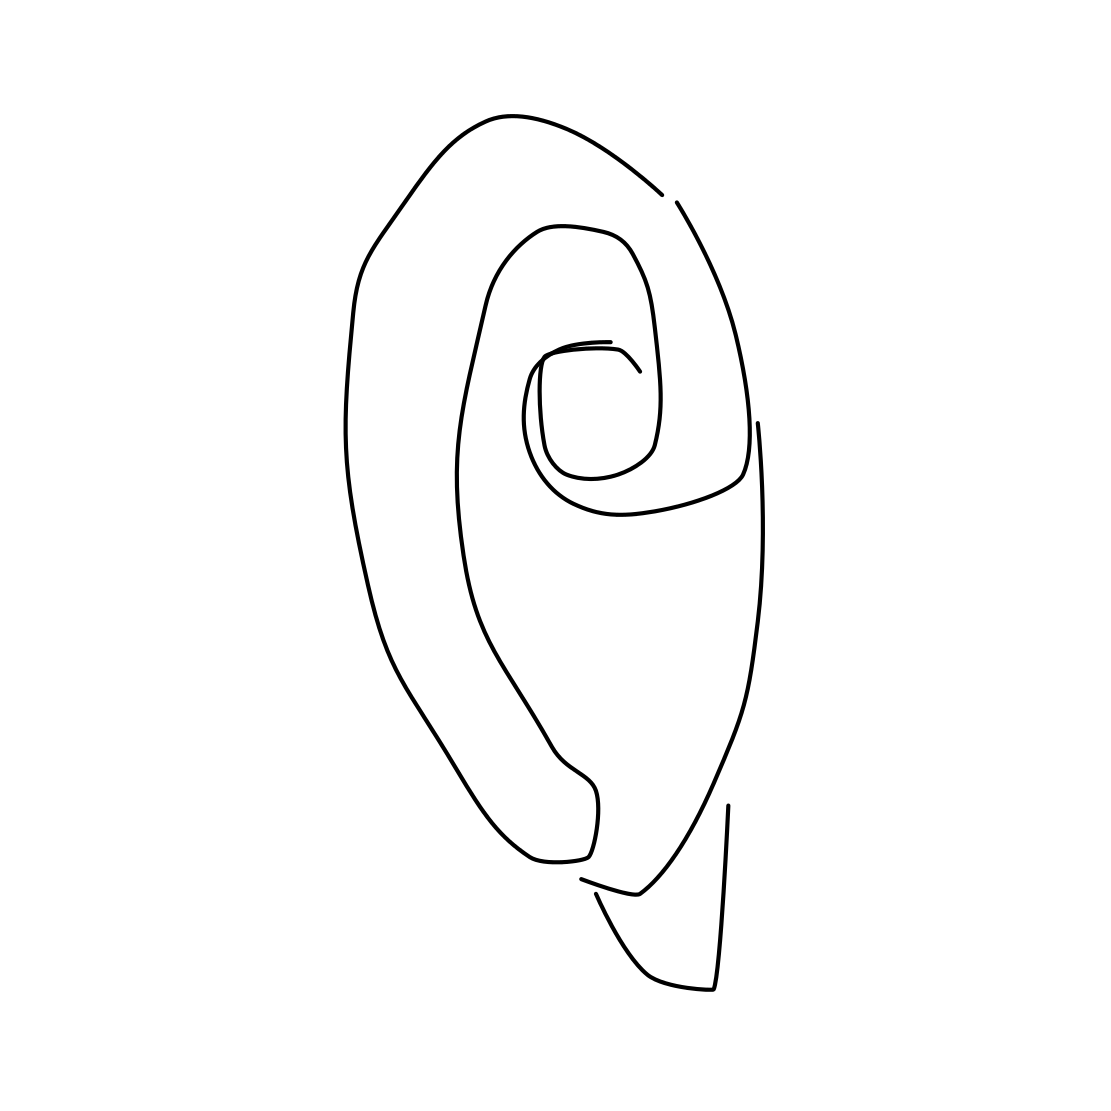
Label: ear